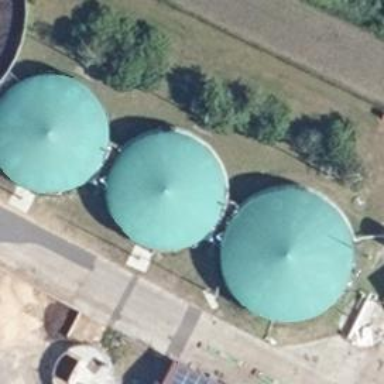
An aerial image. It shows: Digester building.